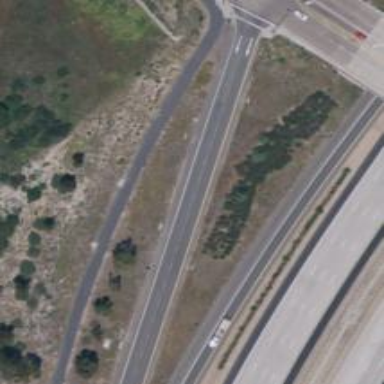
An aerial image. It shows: Motorway link.